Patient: sex F, age 59
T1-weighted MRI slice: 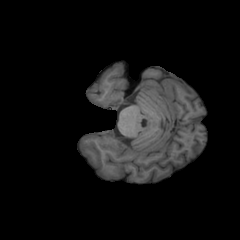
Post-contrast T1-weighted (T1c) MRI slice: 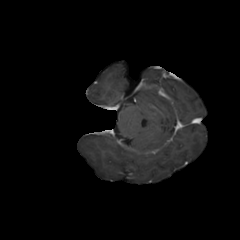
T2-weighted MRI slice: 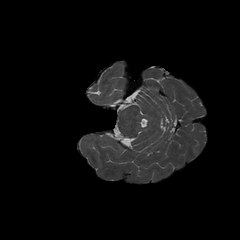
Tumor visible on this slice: no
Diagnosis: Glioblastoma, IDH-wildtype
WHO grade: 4